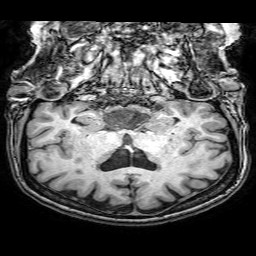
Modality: T1w
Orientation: sagittal
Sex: female
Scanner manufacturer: philips
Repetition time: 0.008288 s
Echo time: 0.00381 s